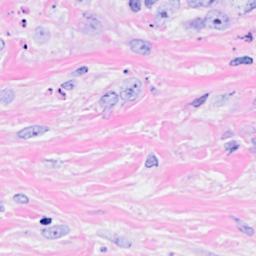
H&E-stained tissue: Breast